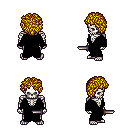
a pixel art fantasy rpg character, male body template, skeleton, black robe, metal pants, blonde curly afro hairstyle, dagger, four views (front, back, left, right), 2x2 character sprite sheet, small pixel art, hard edges, no anti-aliasing